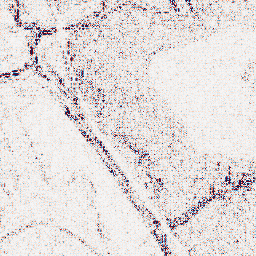
Category: wavelet
Decomposition family: wavelet_reverse_biorthogonal
Decomposition parameters: wavelet: rbio4.4
level: 1
Upsampling method: sinc_hamming
Upsampling parameters: scale: 2
kernel_size: 4
Upsampling scale: 2